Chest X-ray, PA view. Patient: 45 years old, sex M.
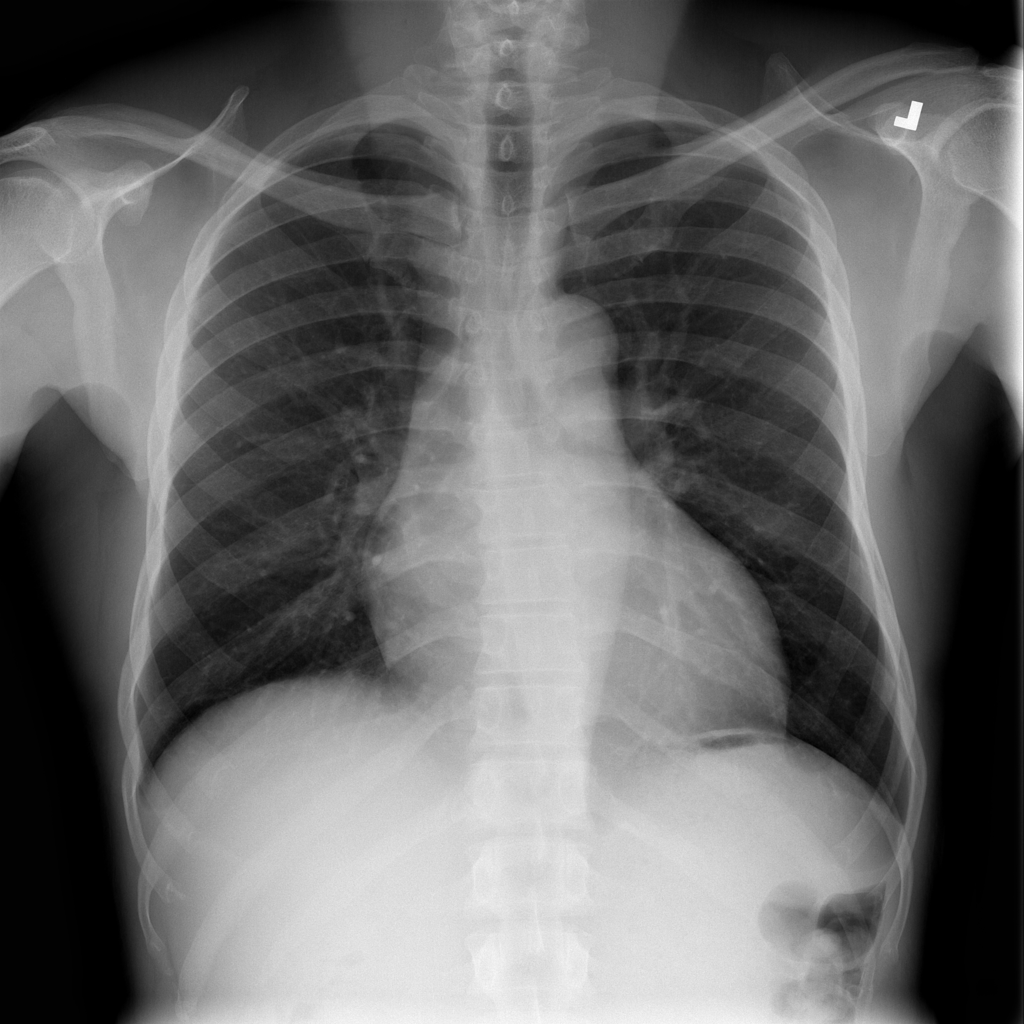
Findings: Cardiomegaly